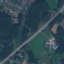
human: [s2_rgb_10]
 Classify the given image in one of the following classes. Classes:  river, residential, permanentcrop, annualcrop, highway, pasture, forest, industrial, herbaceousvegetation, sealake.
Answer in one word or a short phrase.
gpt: Highway